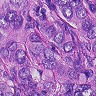
Metastatic tissue present: yes